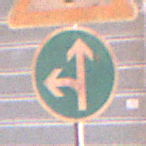
Verkehrszeichen: VorgeschriebeneFahrtrichtungGeradeausOderLinks
Zusatzzeichen oben: Lichtzeichenanlage
Umgebung: Outdoor, Urban
Tageszeit: MorningAfternoon
Wetter: Clear
Licht: Natural
Jahreszeit: NotSpecified
Kontrast: MediumContrast